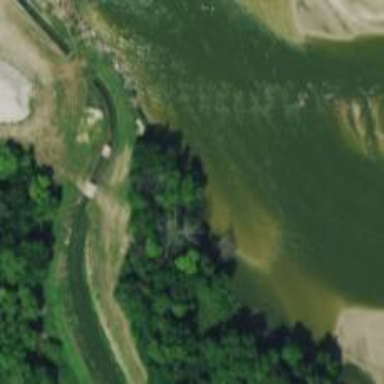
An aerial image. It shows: Dam along waterway.